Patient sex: M
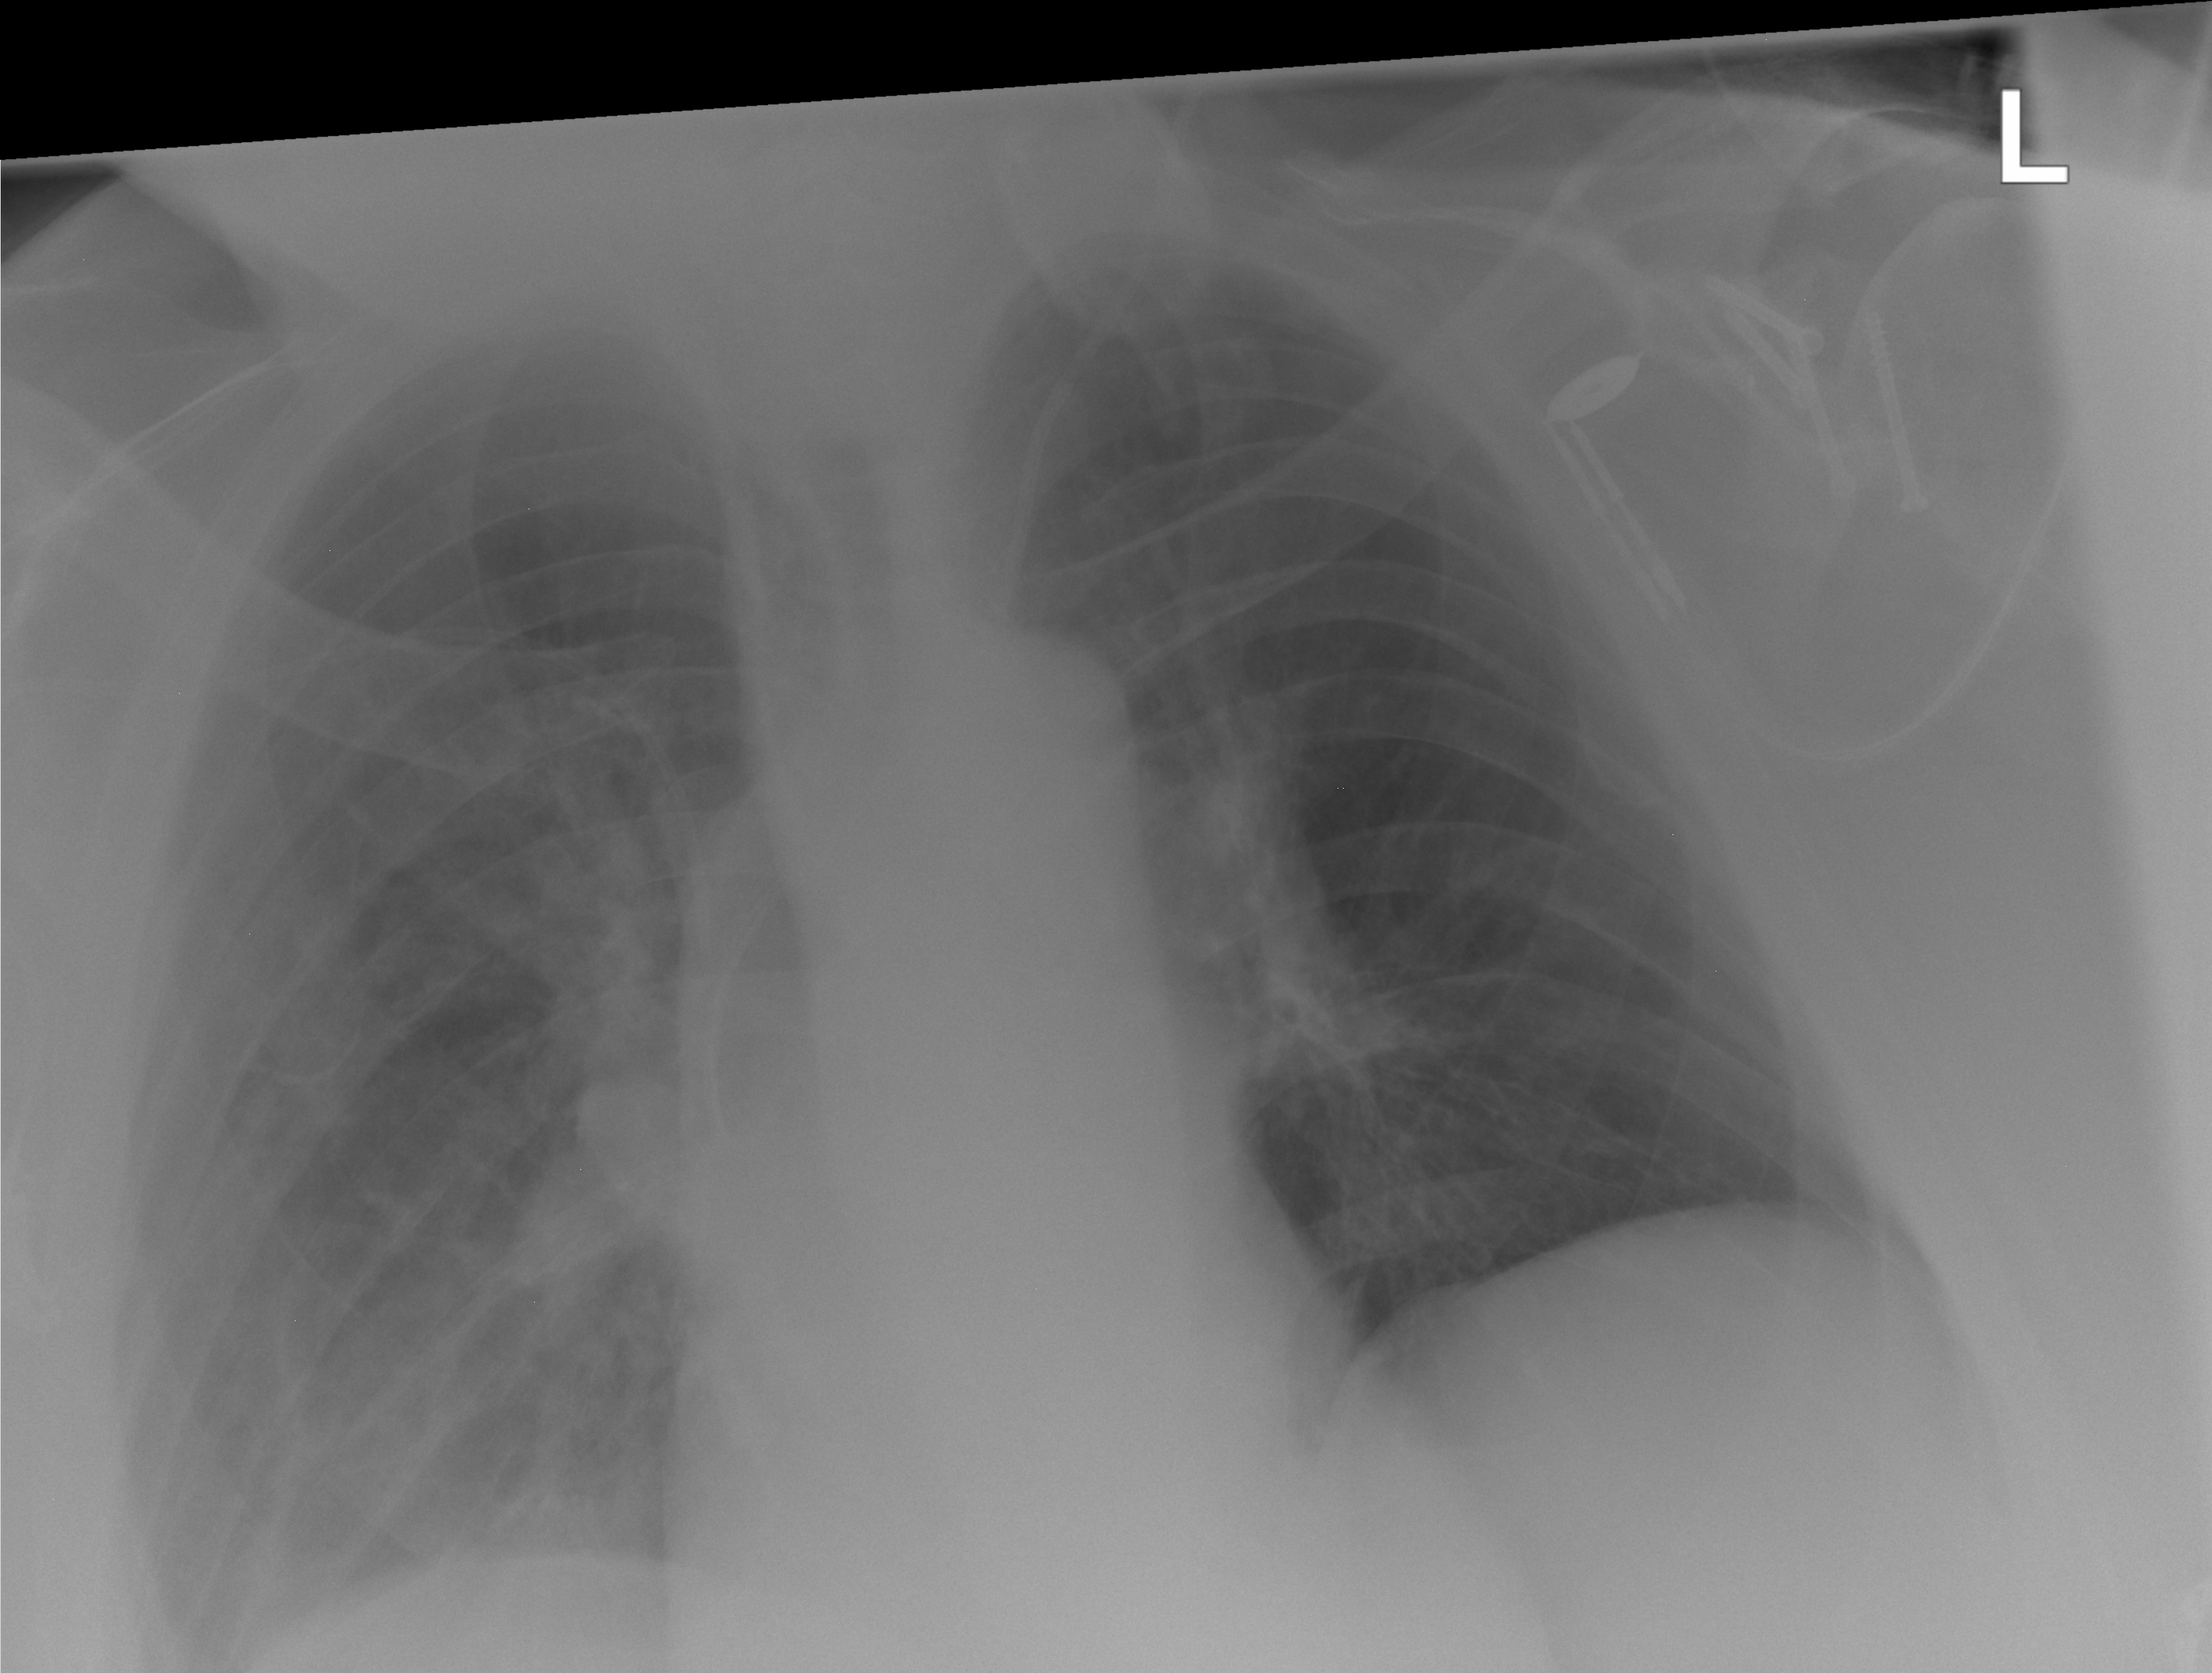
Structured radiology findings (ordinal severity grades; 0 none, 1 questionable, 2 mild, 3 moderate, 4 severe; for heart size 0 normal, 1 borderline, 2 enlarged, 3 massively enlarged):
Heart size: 0
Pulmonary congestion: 0
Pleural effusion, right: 0
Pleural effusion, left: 0
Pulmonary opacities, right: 3
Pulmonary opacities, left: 0
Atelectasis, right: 2
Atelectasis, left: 0